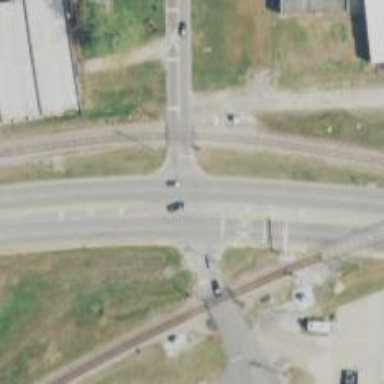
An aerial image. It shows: Level crossing along the railway.